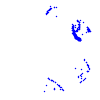
Particle: proton